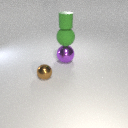
large purple metal sphere below large green rubber sphere